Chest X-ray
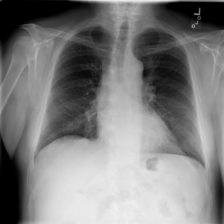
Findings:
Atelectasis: negative
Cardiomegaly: negative
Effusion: negative
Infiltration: negative
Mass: negative
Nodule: negative
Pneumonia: negative
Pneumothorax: negative
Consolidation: negative
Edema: negative
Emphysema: negative
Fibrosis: negative
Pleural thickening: negative
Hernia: negative